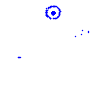
Particle: kaon